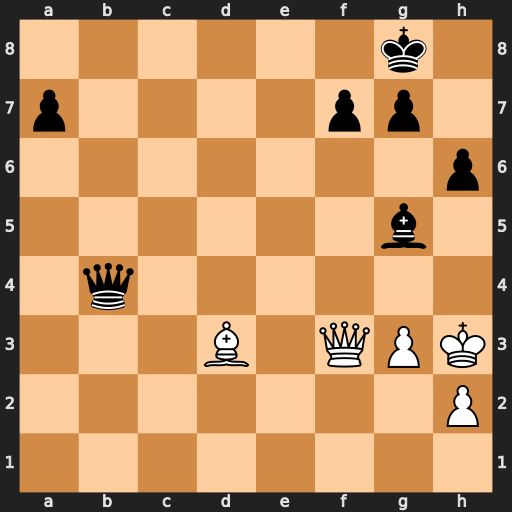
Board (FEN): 6k1/p4pp1/7p/6b1/1q6/3B1QPK/7P/8
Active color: w
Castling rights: -
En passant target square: -
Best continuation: Qa8+ Qf8 Bh7+ Kxh7 Qxf8